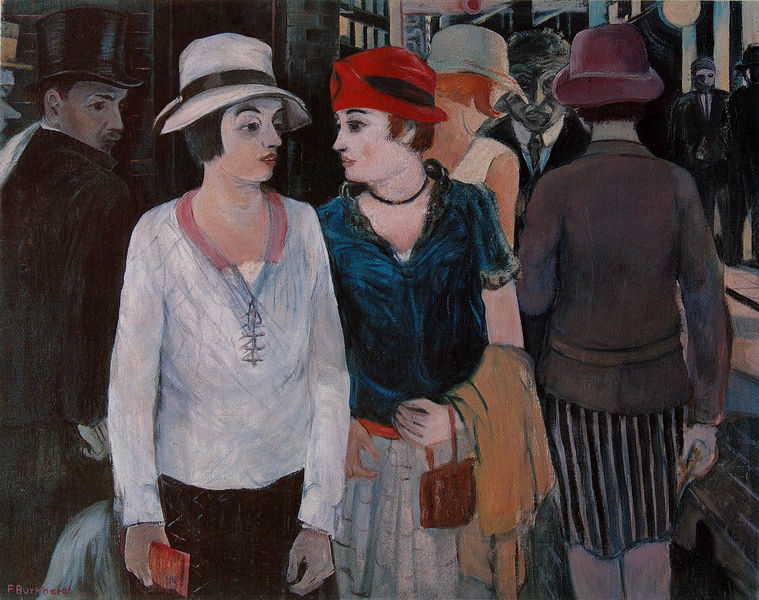
Titel: Nächtliche Straße
Künstler: Fritz Burkhardt
Standort: Privatbesitz
Institution: Privatbesitz
Schlagwörter: blau, mann, umhang, weiß, frauen, gelb, menschen, stadt, frau, hut, hüte, kleid, licht, männer, nacht, schmuck, strasse, gebäude, haus, rot, schal, tuch, mode, rock, zylinder, häuser, gehen, haare, mantel, laufen, kette, streifen, neue sachlichkeit, halskette, wei, buch, spaziergang, tasche, beckmann, ziegelsteine, handtasche, begegnung, bummel, kettee